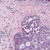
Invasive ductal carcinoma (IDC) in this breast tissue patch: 0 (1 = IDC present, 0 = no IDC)